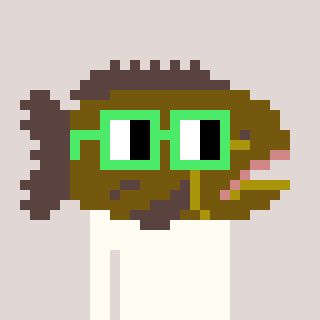
a pixel art character with square light green glasses, a grouper-shaped head and a grayscale-colored body on a warm background